Question: I've been searching high and low and can't find an answer to this. How come the TZIs are different??

I've done some digging on MSDN and seen this:
<URL>
Which explicitly states:
> FindSystemTimeZoneById tries to match id to the subkey names of the HKEY_LOCAL_MACHINE\Software\Microsoft\Windows NT\CurrentVersion\Time Zones branch of the registry under Windows XP and Windows Vista. This branch does not necessarily contain a comprehensive list of time zone identifiers.
So I assume that means it's going to the registry every time?
But then this confuses the issue:
<URL>
And says:
> This is a built-in object; information about this TimeZoneInfo object is not retrieved from the registry.
So it appears my call to 'FindSystemTimeZoneById()' is actually short circuiting and returning TimeZoneInfo.UTC, and not going to the registry at all! This is not idea though because I want the other version's DisplayName. What gives???
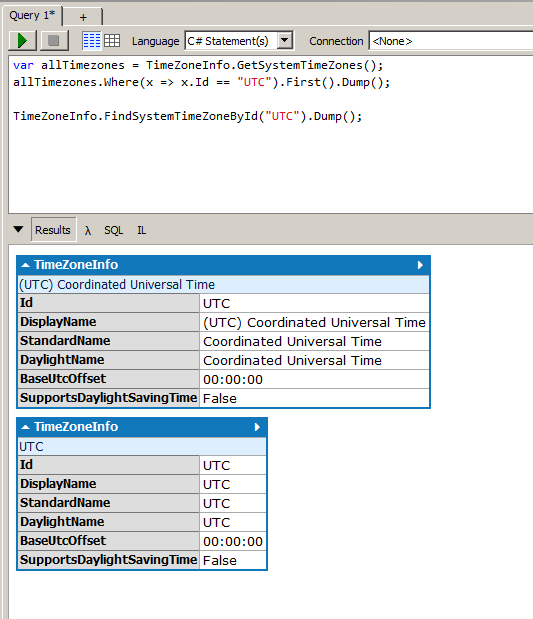
Answer: This quirk is explained because of the different ways you searched for the timezone. The top one with the full name came from the registry and started life by you using GetSystemTimeZones(), it enumerates the registry keys.
The bottom one was produced by FindSystemTimeZoneById(), it has a short-cut:
'''
public static TimeZoneInfo FindSystemTimeZoneById(string id)
{
if (string.Compare(id, "UTC", StringComparison.OrdinalIgnoreCase) == 0)
{
return Utc;
}
// etc..
}
'''
So you get the pre-baked one with the short name.